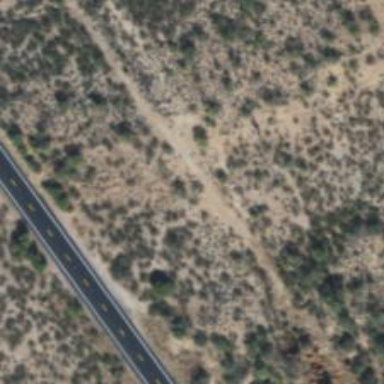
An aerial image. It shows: Abandoned road.